Interaction volume radius: 10 \u00c5
Interaction volume height: 10 \u00c5
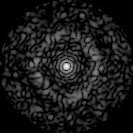
Disorder parameter: 0.8332